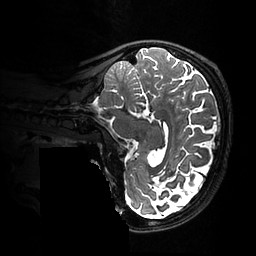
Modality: T2w
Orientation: sagittal
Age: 23
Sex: female
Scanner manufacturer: ge
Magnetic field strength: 3 T
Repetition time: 3.202 s
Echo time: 0.06623 s